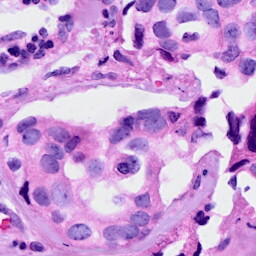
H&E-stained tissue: Breast